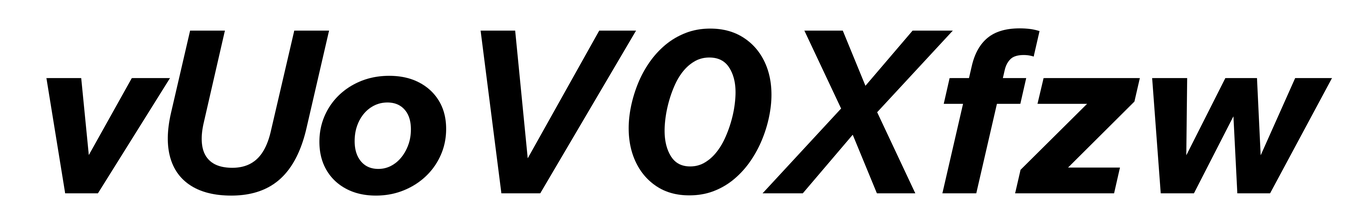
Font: InstrumentSans-Italic_Bold_Italic